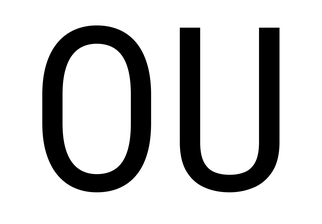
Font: Roboto_Condensed_Regular